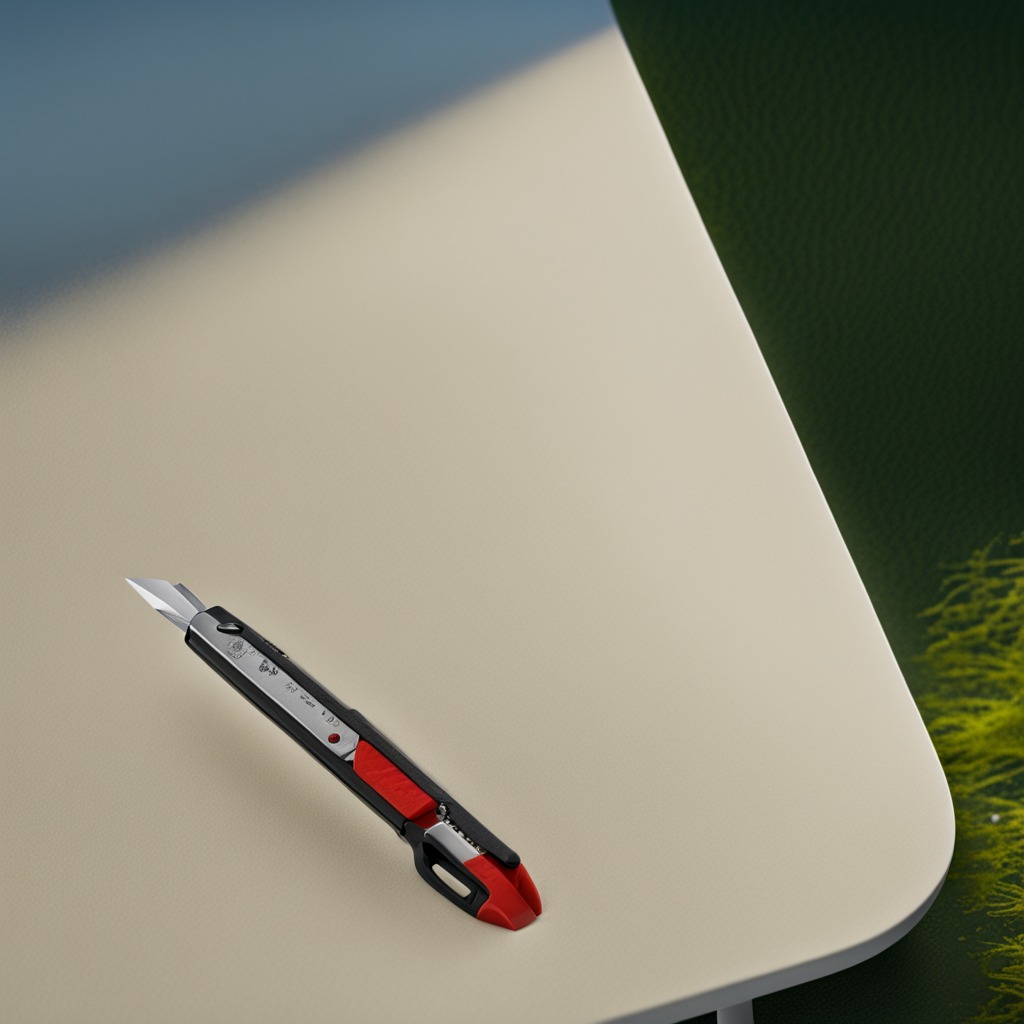
A utility knife is lying on the textured surface of the utility table.